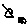
Label: cloud